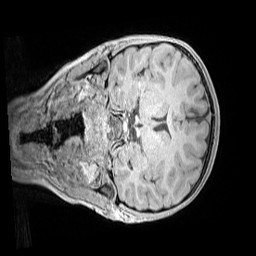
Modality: MP2RAGE
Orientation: coronal
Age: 9
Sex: female
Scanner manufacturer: siemens
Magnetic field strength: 3 T
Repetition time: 4 s
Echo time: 0.00299 s